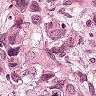
Metastatic tissue present: yes